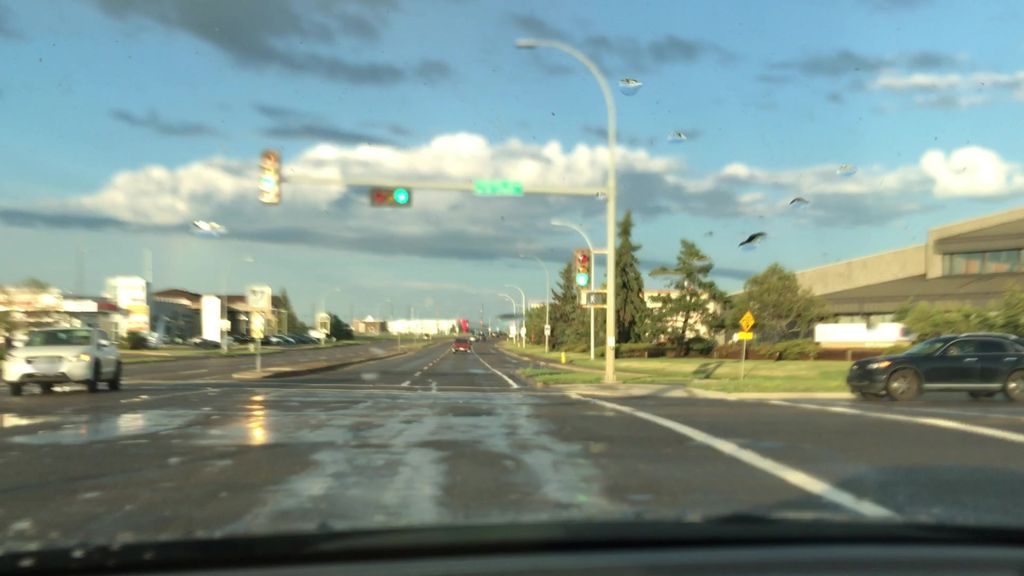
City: edmonton